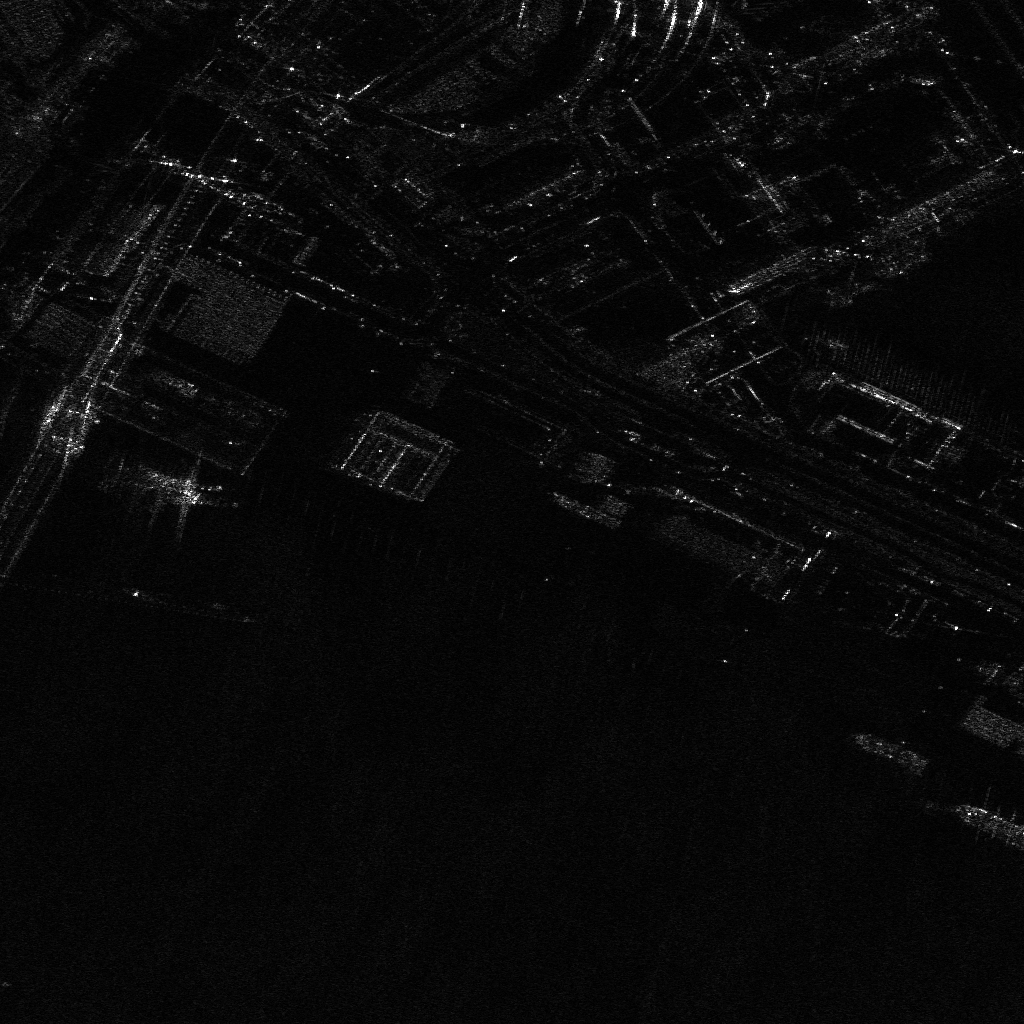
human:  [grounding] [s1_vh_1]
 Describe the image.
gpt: In the satellite image, there is  <ref>2 large container </ref> <box>[[92, 78, 99, 81, 22], [82, 72, 90, 74, 22]]</box> located at bottom right,  <ref>1 large container </ref> <box>[[12, 46, 21, 48, 15]]</box> located at left.